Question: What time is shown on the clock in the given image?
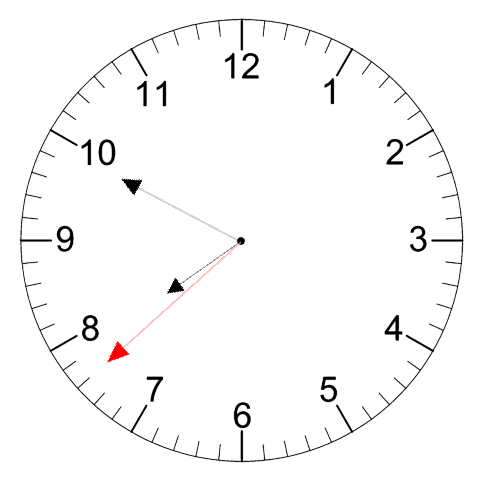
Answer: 07:49:38